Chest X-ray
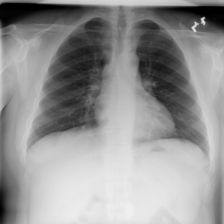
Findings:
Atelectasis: negative
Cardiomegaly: negative
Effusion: negative
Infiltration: negative
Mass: negative
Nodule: negative
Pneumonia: negative
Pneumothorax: negative
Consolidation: negative
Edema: negative
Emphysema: negative
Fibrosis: negative
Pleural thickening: negative
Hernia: negative